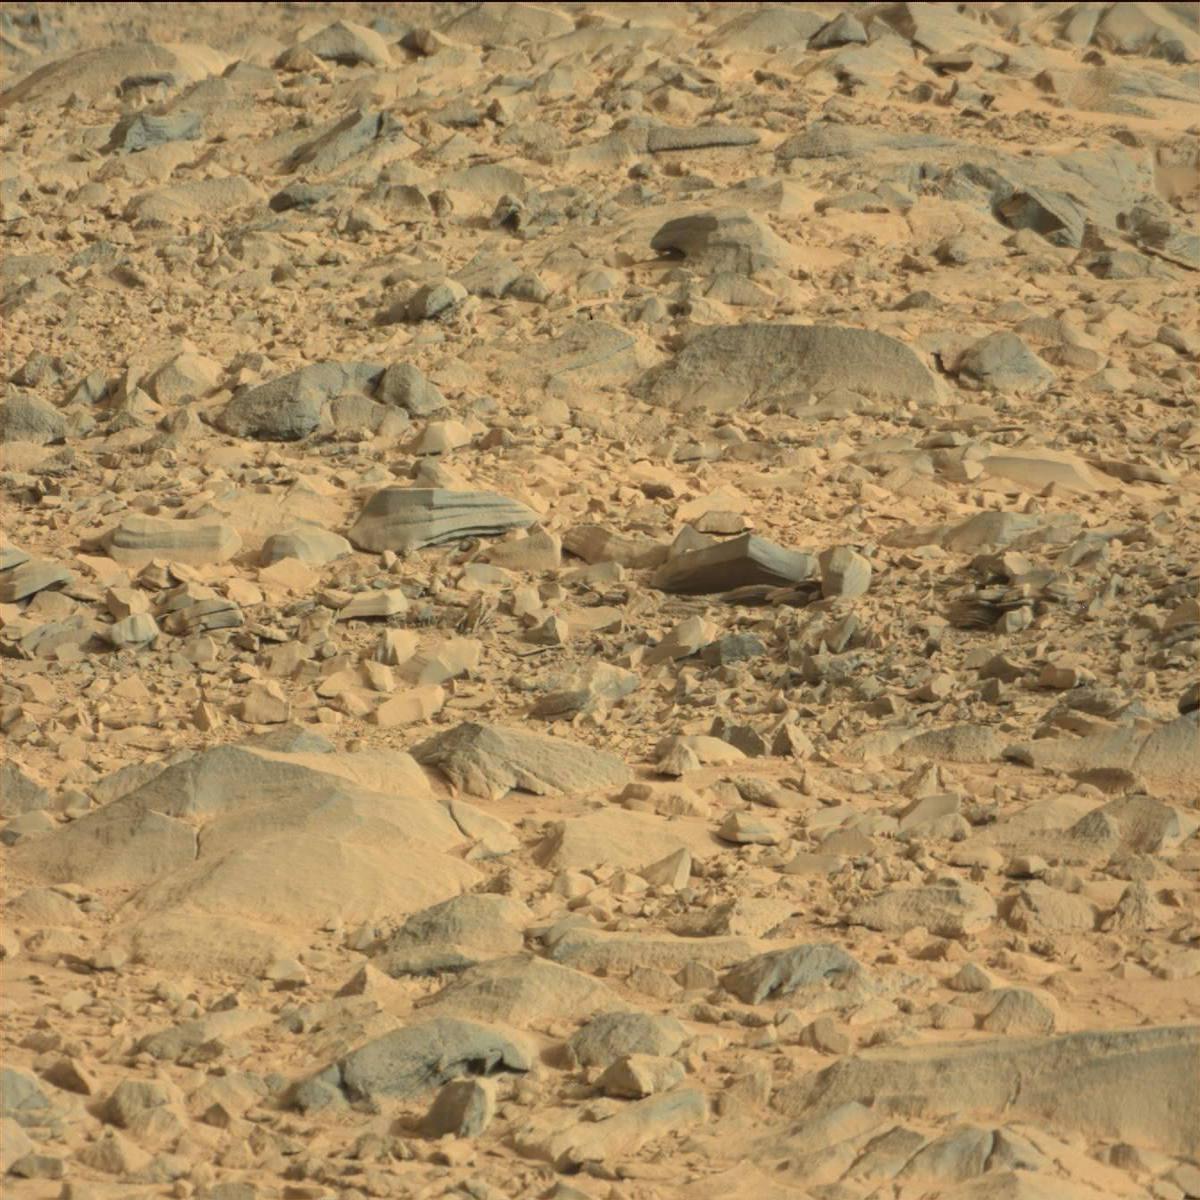
Terrain classes present: Bedrock, Sand / Soil